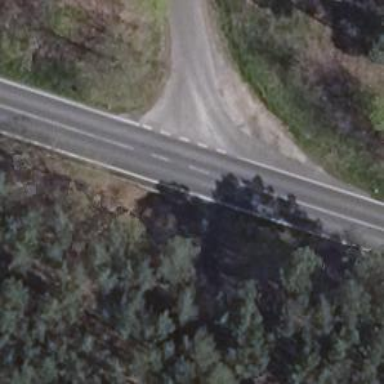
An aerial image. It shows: Primary road with asphalt surface.